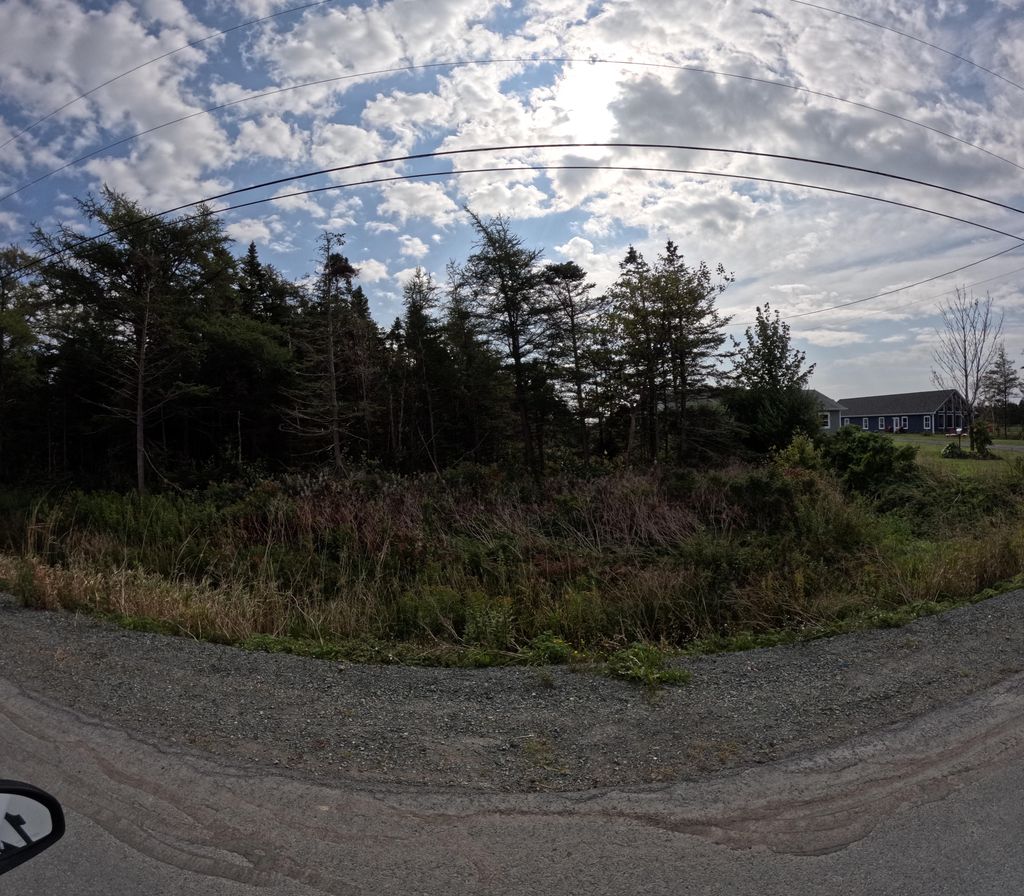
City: st_johns